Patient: sex M, age 26
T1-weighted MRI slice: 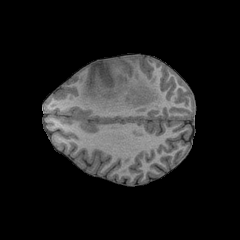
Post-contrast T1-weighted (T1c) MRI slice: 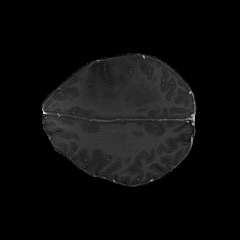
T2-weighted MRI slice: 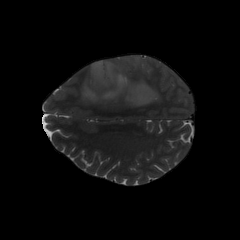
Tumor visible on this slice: yes
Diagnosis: Astrocytoma, IDH-mutant
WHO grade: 3